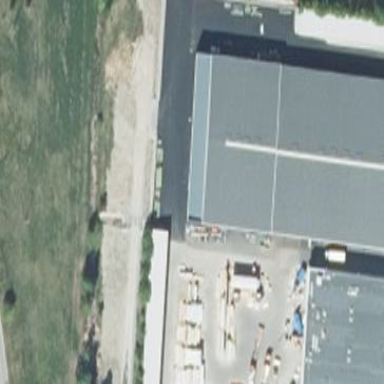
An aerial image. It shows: Industrial building.